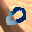
Label: 0